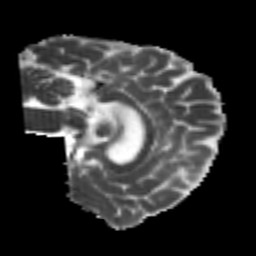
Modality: MD
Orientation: sagittal
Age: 24
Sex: female
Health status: healthy
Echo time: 0.074 s